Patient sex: M
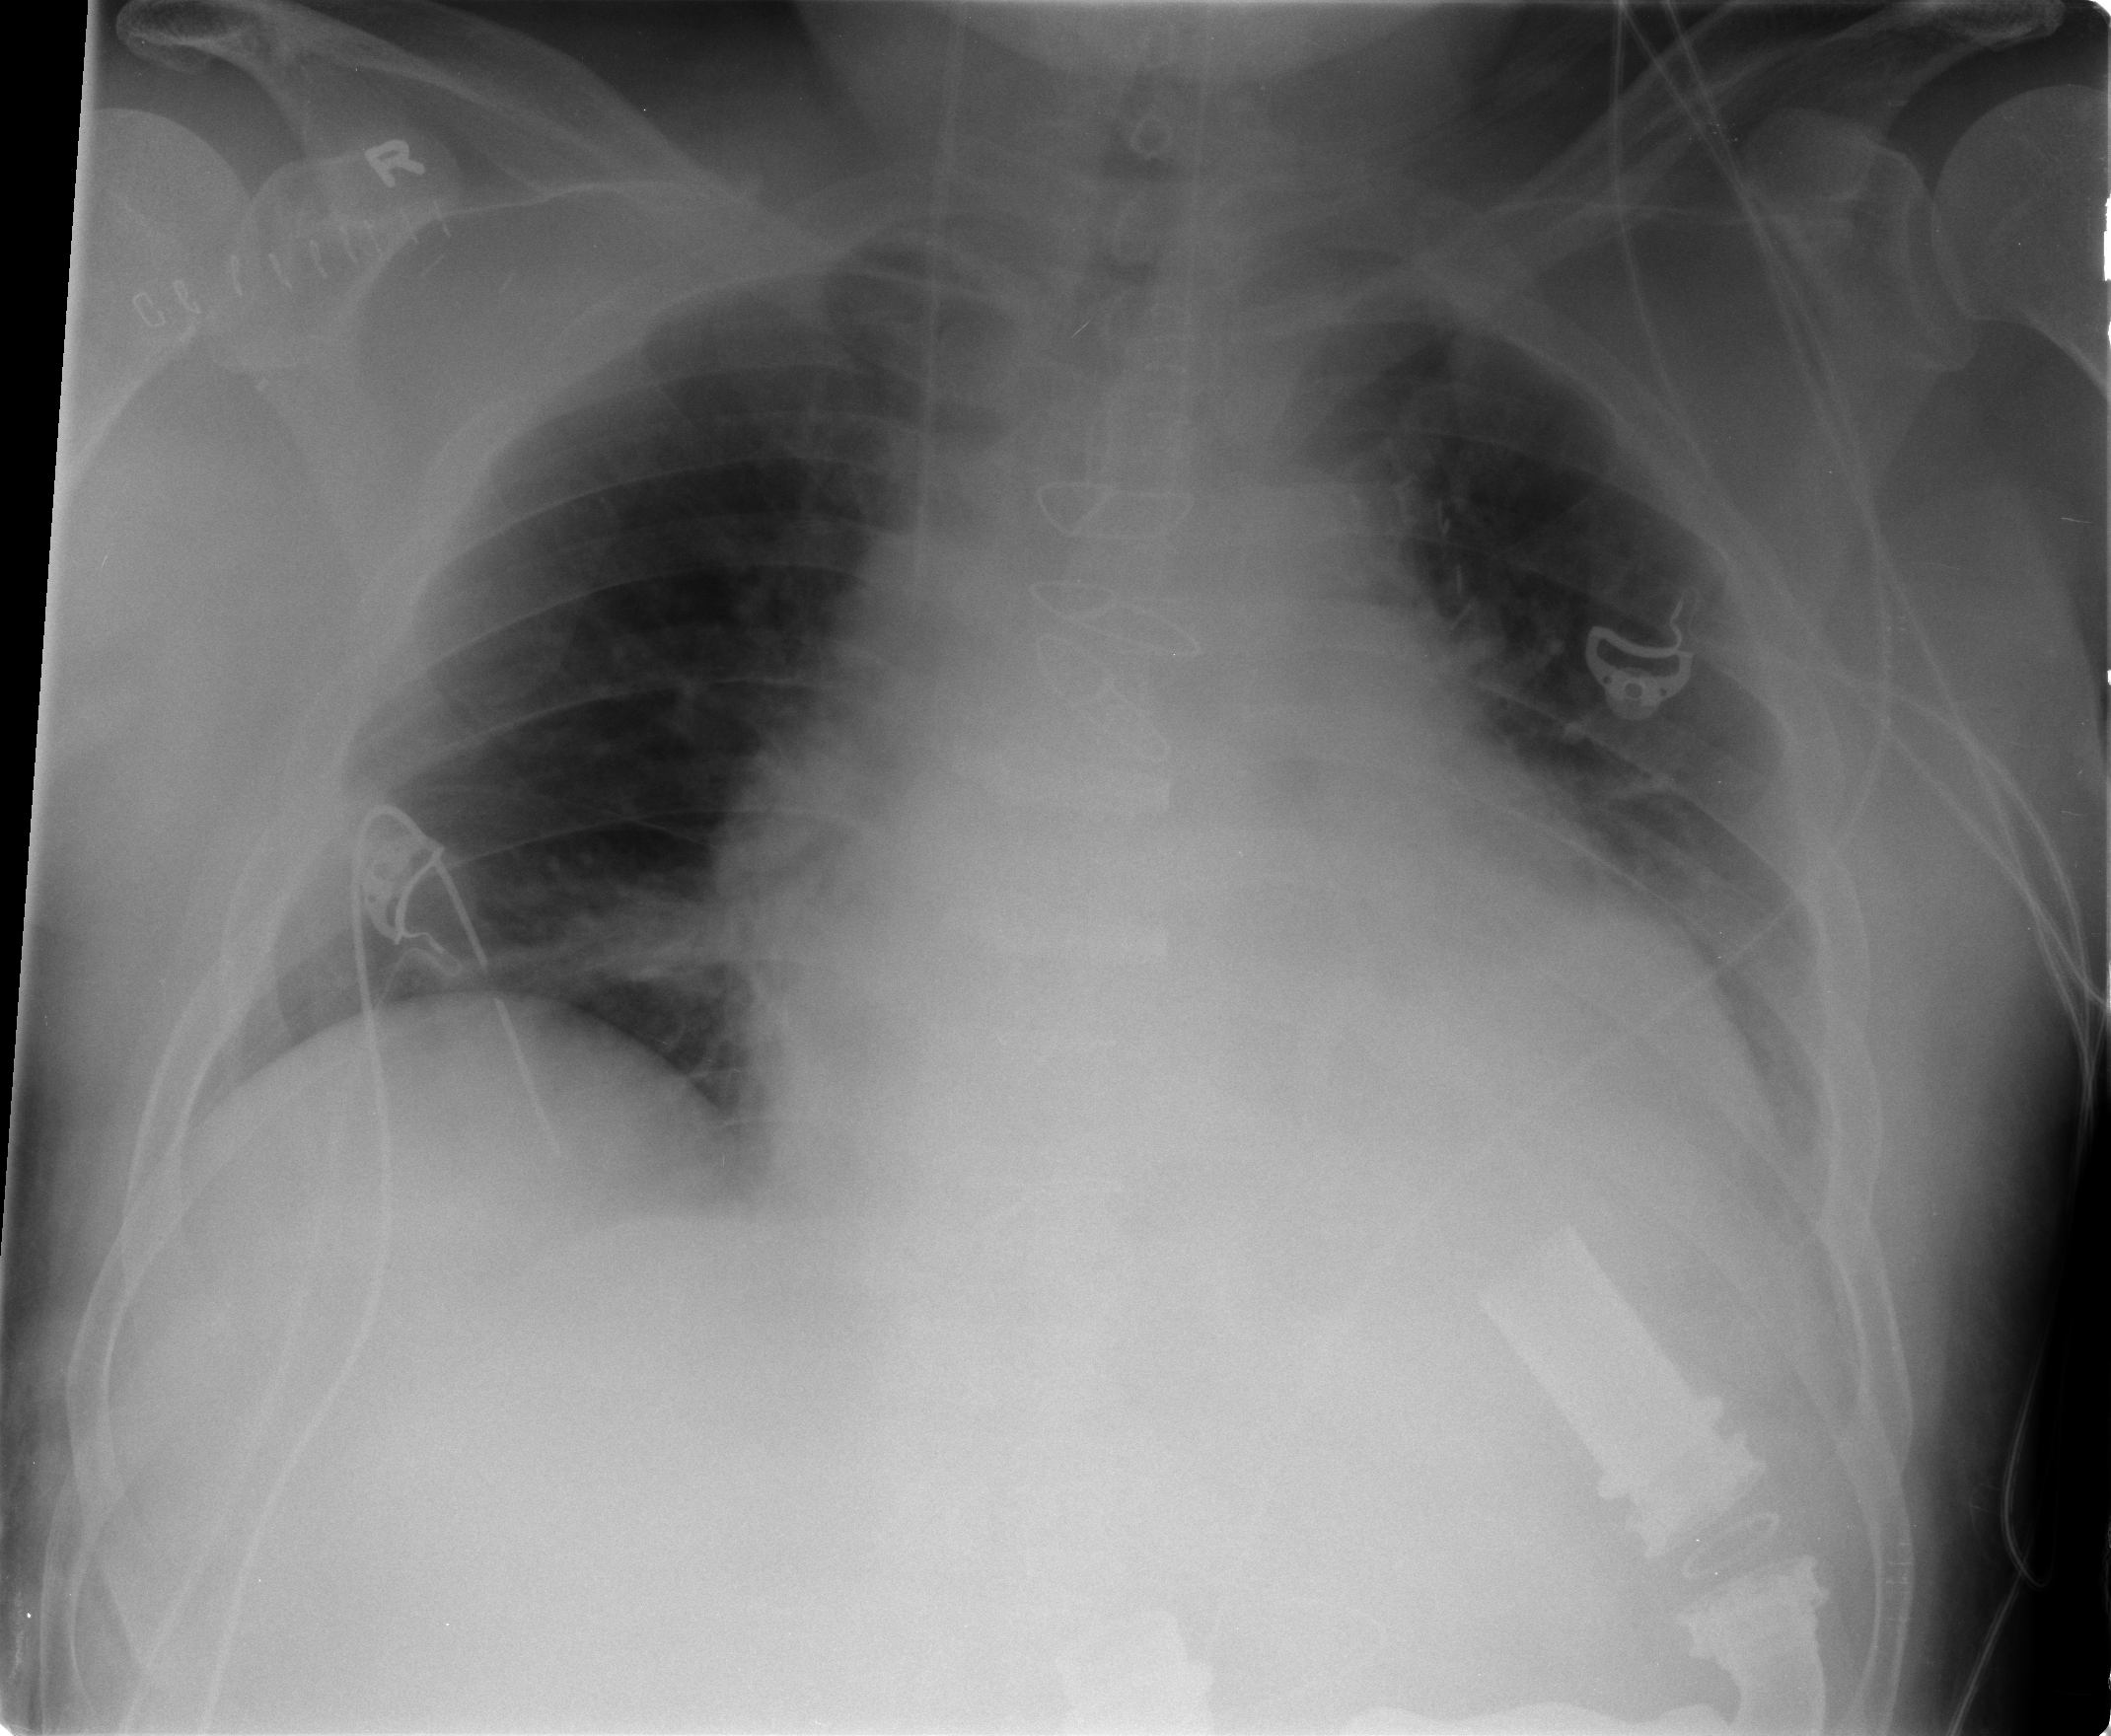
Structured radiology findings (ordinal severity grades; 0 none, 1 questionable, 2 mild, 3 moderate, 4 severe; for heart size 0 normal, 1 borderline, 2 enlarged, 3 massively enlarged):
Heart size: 2
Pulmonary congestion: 1
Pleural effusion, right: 0
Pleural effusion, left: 0
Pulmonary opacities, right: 0
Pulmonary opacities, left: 0
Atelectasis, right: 2
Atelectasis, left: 0